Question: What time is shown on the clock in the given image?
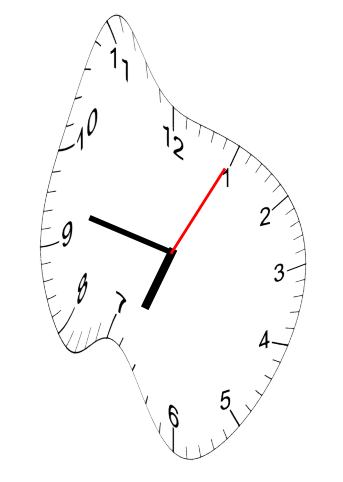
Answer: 06:47:05